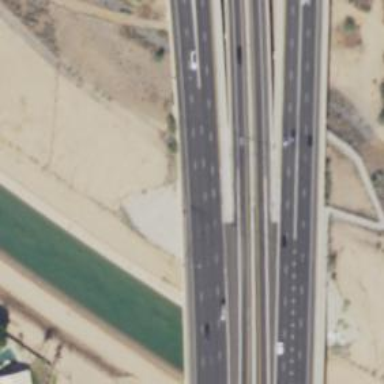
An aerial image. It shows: Motorway.